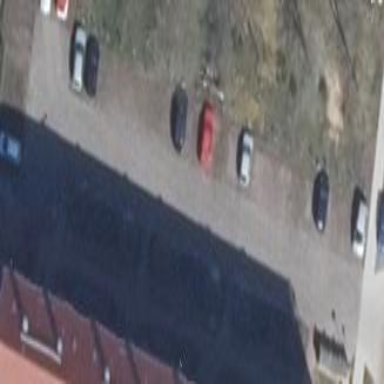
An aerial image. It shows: Parking area with surface.